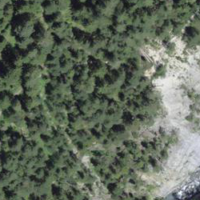
EUNIS habitat code: 45
Species observed at this site:
Pinguicula alpina